Brain MRI, t2w sequence, axial 2D slice.
Patient: age 24, sex F, weight 95 kg, height 1.95 m
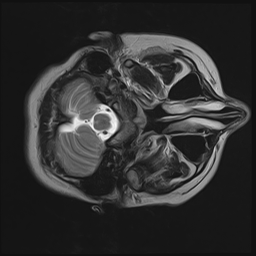